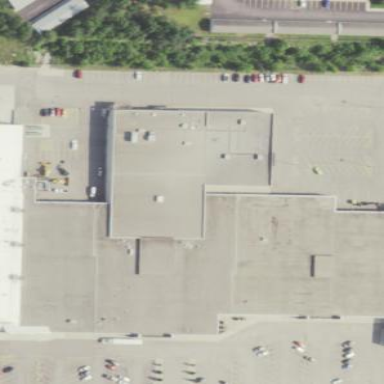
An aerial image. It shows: Mall building.